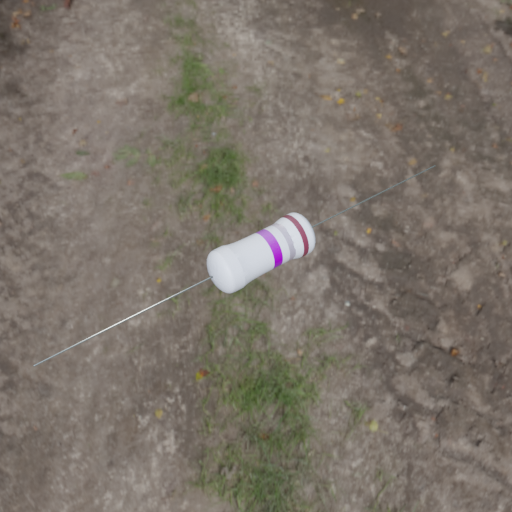
Resistor colour bands (in order): violet, silver, brown